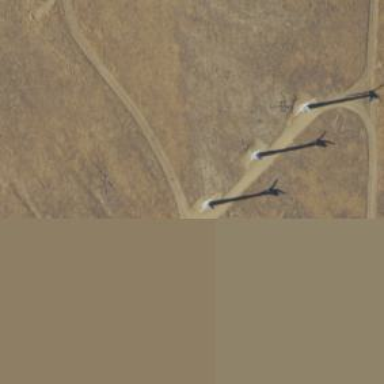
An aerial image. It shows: Wind power generator employing wind turbines.